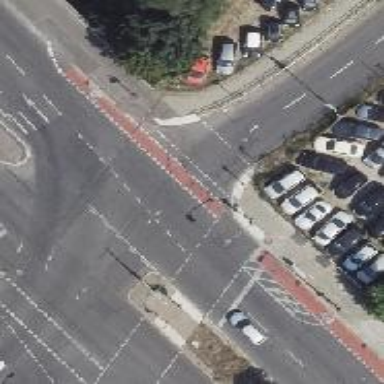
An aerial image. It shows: Footway crossing with traffic signals and central island.